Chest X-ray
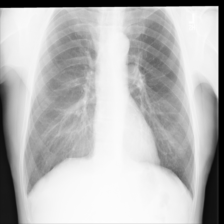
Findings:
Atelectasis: negative
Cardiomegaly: negative
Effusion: negative
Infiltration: negative
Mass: negative
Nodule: positive
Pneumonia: negative
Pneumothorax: negative
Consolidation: negative
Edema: negative
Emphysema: negative
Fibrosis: positive
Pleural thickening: negative
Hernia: negative